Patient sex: M
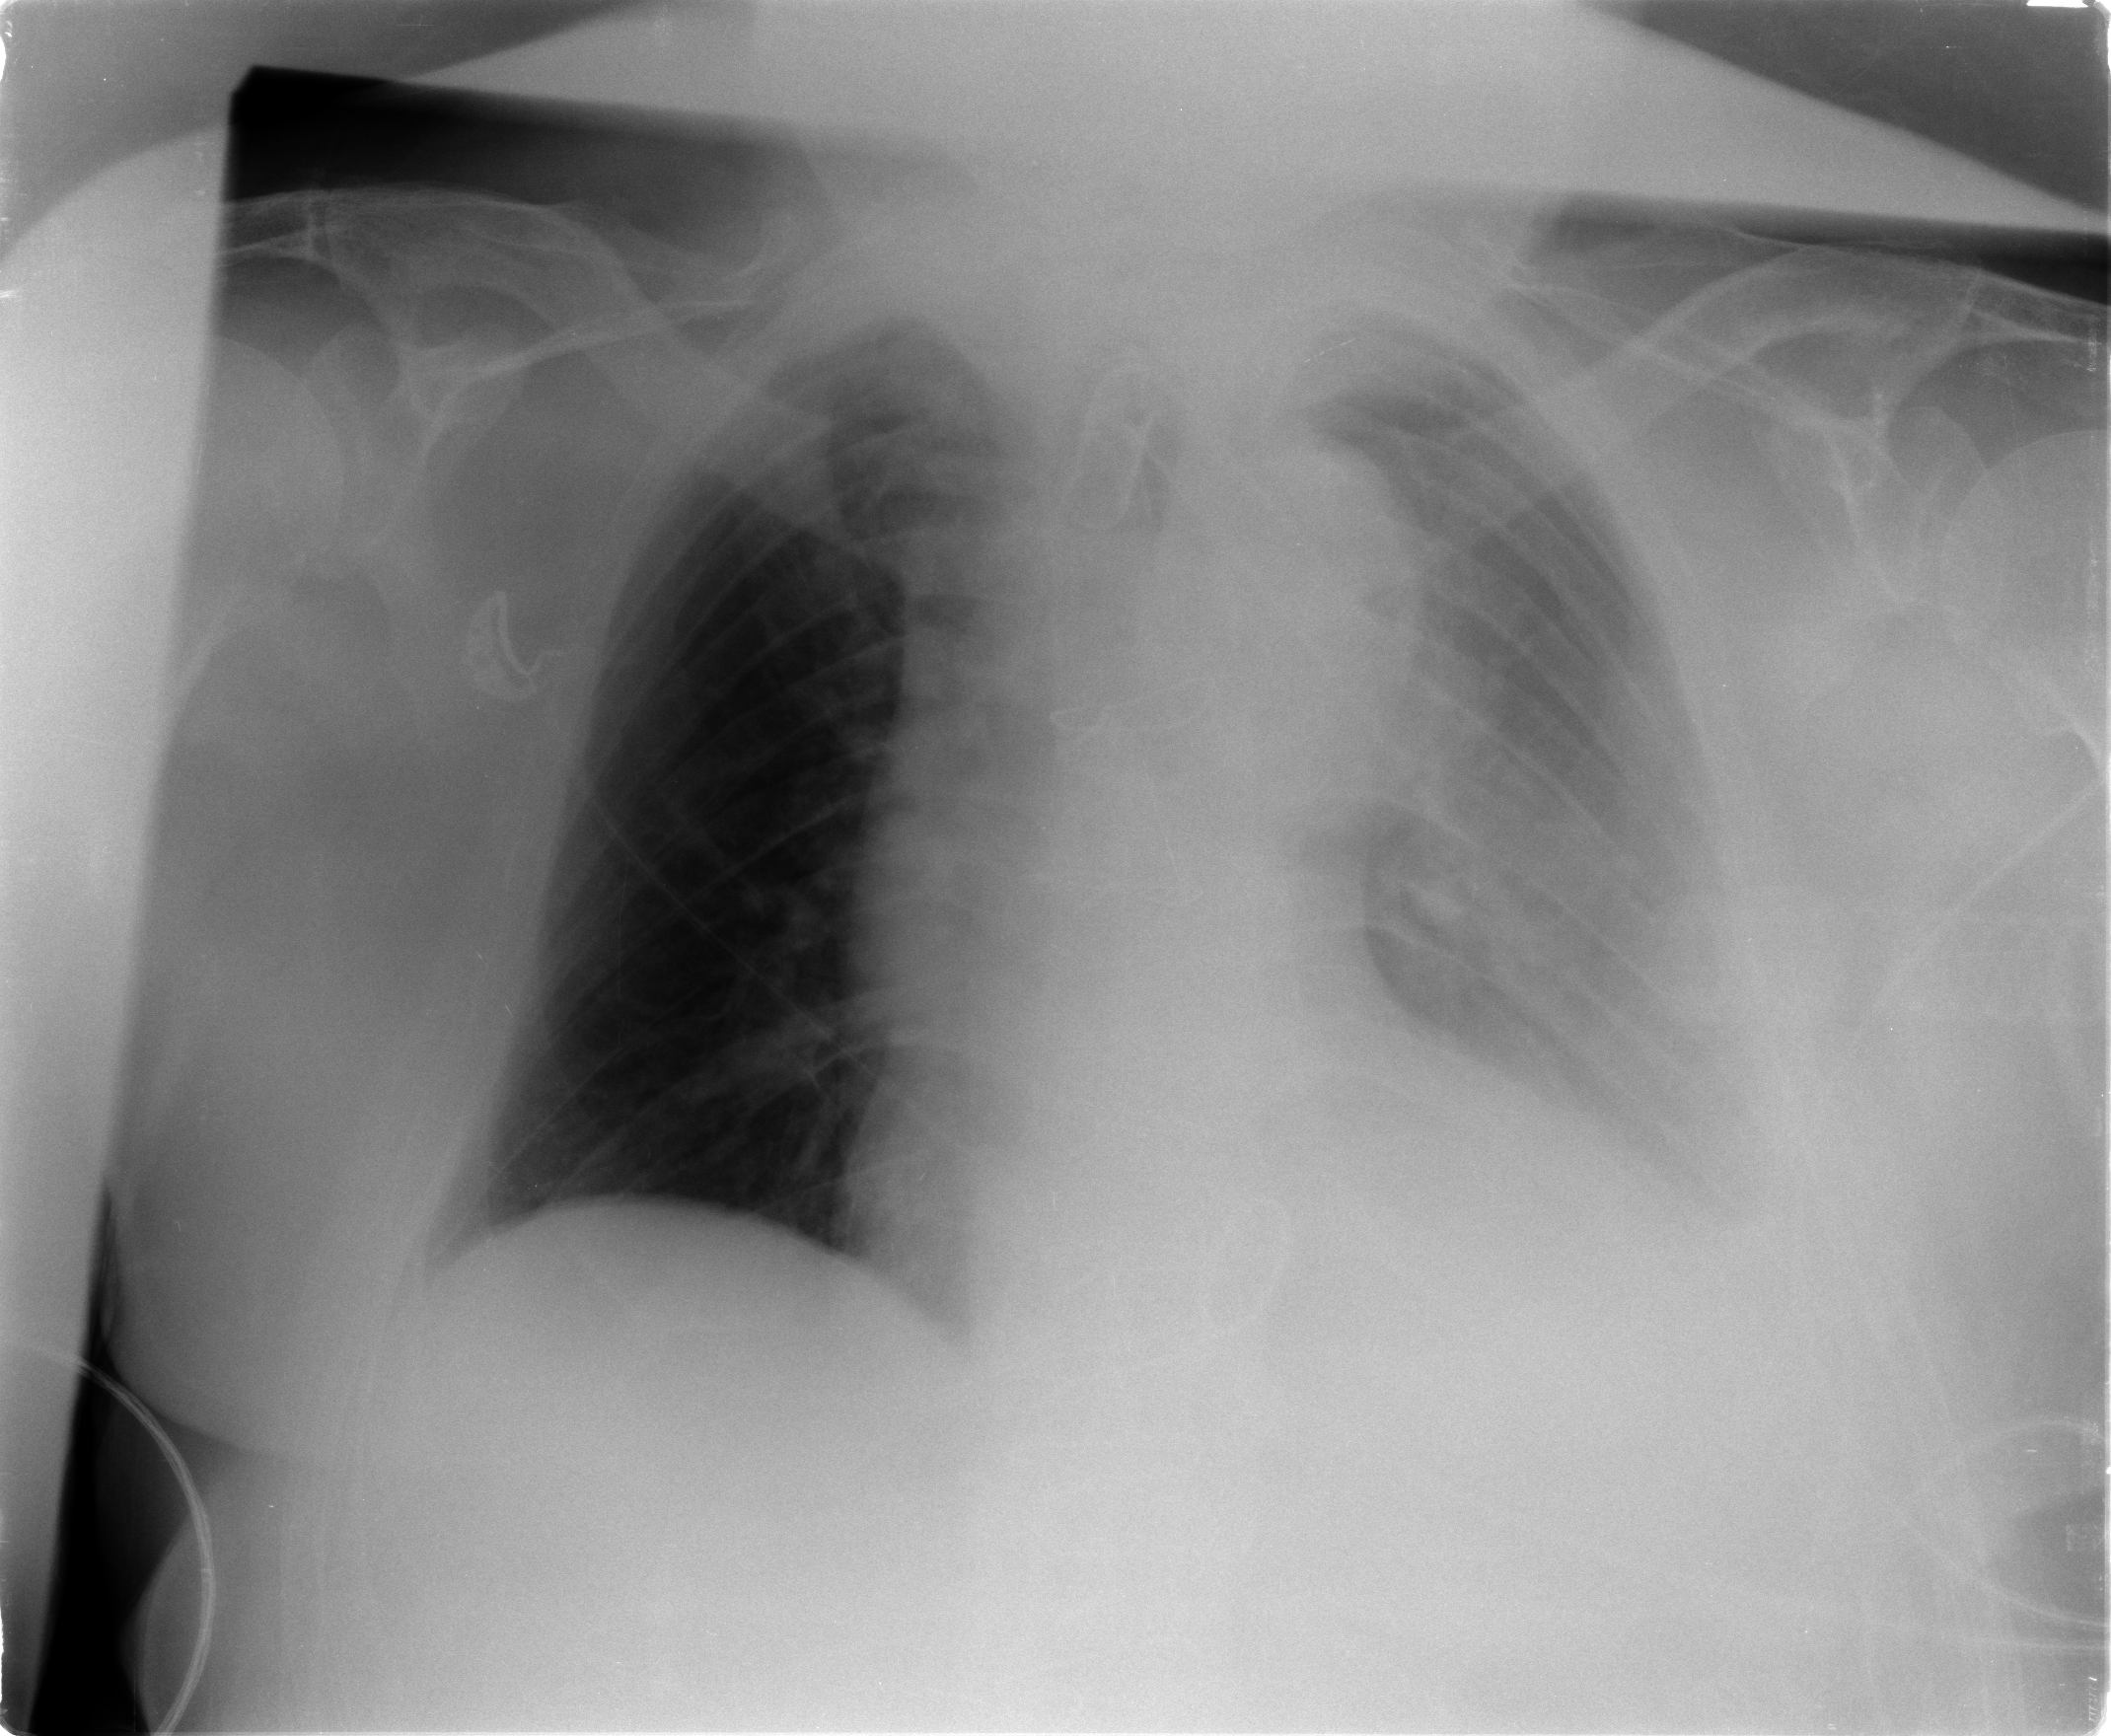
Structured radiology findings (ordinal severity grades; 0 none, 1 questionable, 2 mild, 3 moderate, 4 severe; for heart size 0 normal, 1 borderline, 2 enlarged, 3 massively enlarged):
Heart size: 2
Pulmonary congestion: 2
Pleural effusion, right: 0
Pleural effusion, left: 3
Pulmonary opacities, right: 0
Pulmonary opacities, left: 1
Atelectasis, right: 0
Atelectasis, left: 2